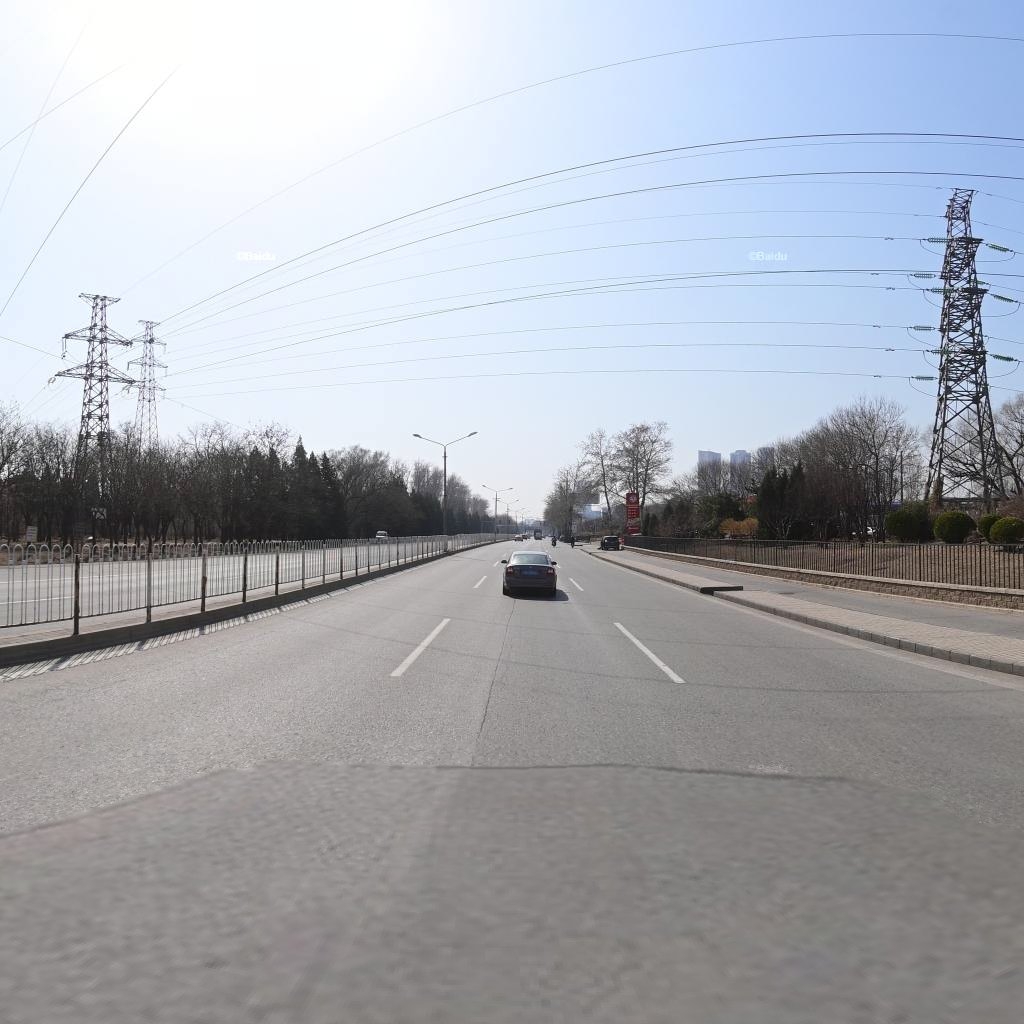
Region: Chaoyang
Road damage annotations: longitudinal crack